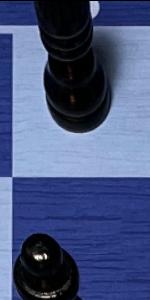
Label: Empty